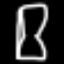
Label: hourglass